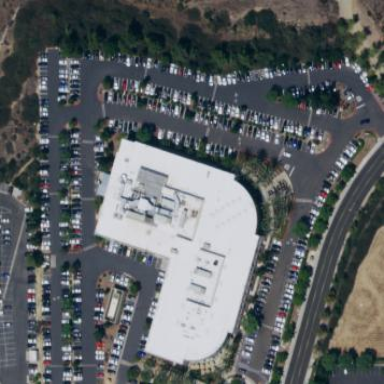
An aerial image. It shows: Industrial office building.